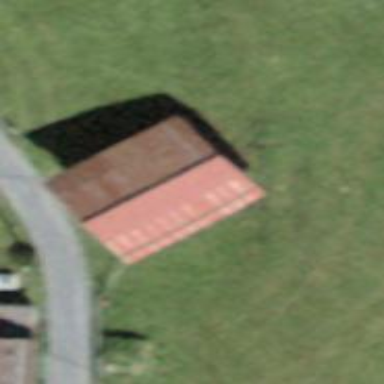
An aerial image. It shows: Barn.